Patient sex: F
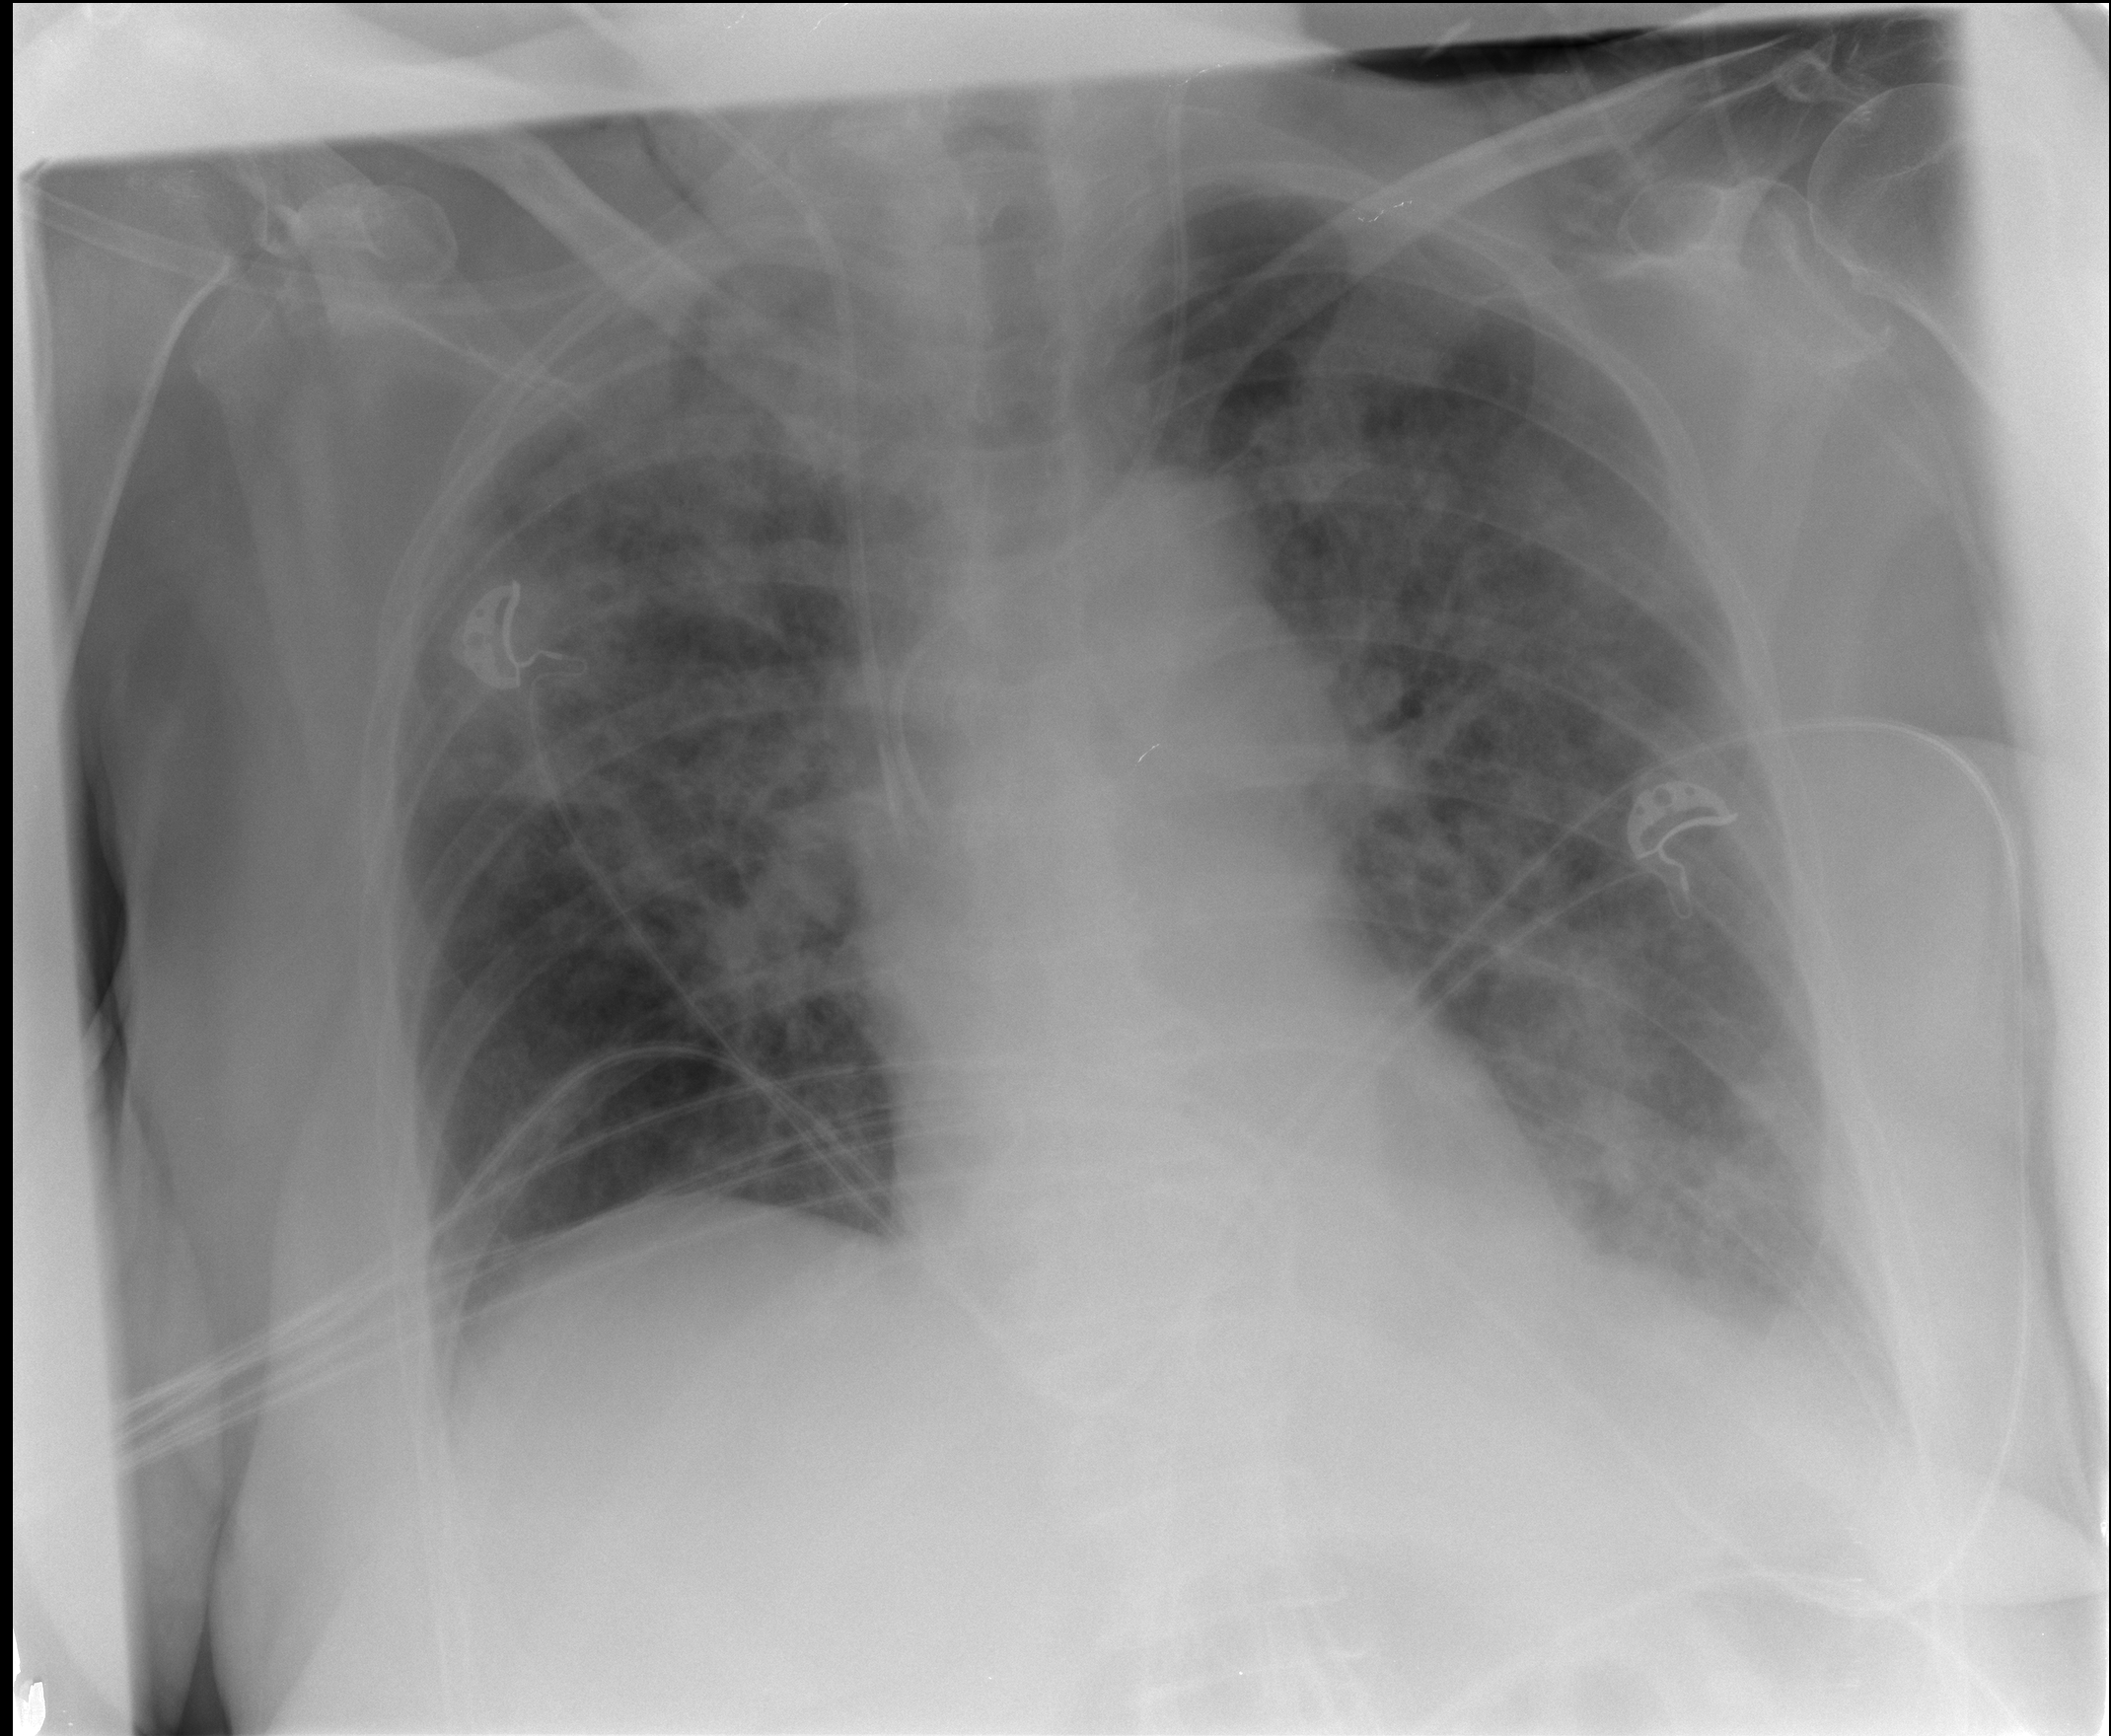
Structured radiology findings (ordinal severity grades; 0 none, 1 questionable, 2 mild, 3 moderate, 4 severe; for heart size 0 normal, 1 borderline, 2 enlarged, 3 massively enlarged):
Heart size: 0
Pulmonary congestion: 2
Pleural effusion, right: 0
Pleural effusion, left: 2
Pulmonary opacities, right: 3
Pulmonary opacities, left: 3
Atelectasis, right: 2
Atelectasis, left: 2